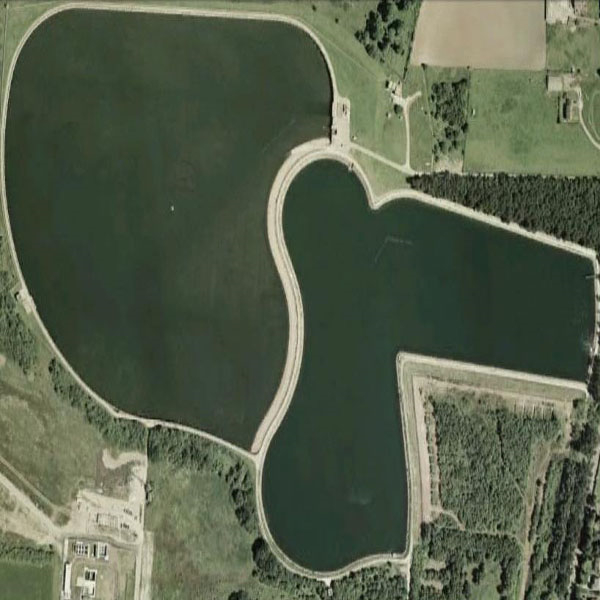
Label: Pond